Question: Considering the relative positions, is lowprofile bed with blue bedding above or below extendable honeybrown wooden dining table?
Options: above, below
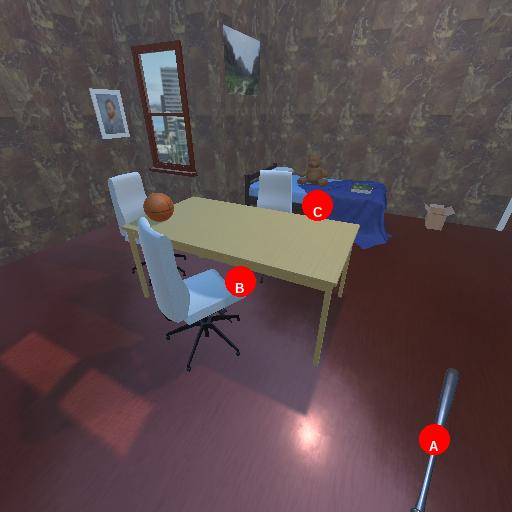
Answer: above